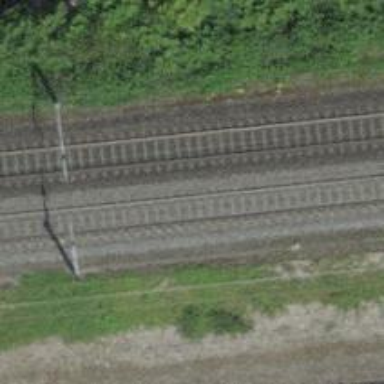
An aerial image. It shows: Single-track electrified railway with contact line.